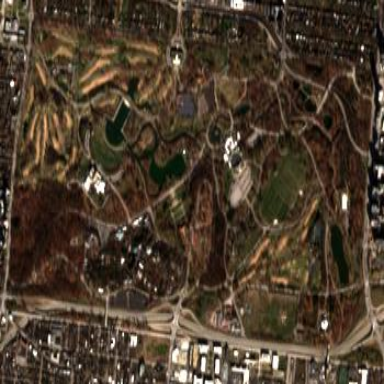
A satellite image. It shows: Park.